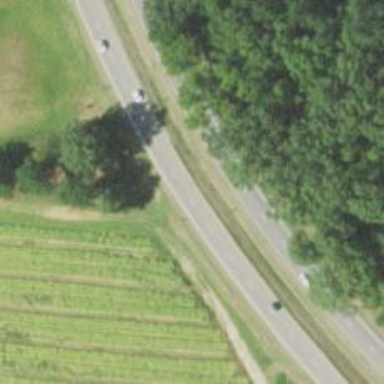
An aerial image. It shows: Trunk highway with expressway features.